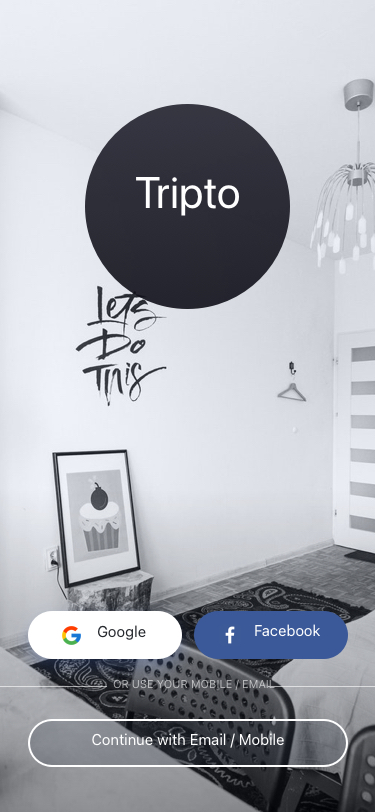
Text in this UI design:
OR USE YOUR MOBILE / EMAIL
Continue with Email / Mobile
Google
Facebook
Townhouse